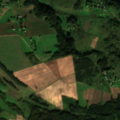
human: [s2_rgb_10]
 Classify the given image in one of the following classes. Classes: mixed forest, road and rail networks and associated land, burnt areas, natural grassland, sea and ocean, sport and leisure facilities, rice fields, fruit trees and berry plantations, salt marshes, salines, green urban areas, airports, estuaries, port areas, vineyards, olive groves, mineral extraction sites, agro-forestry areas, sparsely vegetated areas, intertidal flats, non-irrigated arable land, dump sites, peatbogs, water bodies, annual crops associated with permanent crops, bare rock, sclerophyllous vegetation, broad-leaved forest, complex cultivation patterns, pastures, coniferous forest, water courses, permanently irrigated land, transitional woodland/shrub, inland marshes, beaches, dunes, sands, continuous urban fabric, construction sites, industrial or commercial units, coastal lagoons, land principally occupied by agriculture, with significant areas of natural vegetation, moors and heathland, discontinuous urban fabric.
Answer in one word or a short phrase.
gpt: non-irrigated arable land, pastures, complex cultivation patterns, land principally occupied by agriculture, with significant areas of natural vegetation, broad-leaved forest, transitional woodland/shrub